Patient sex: M
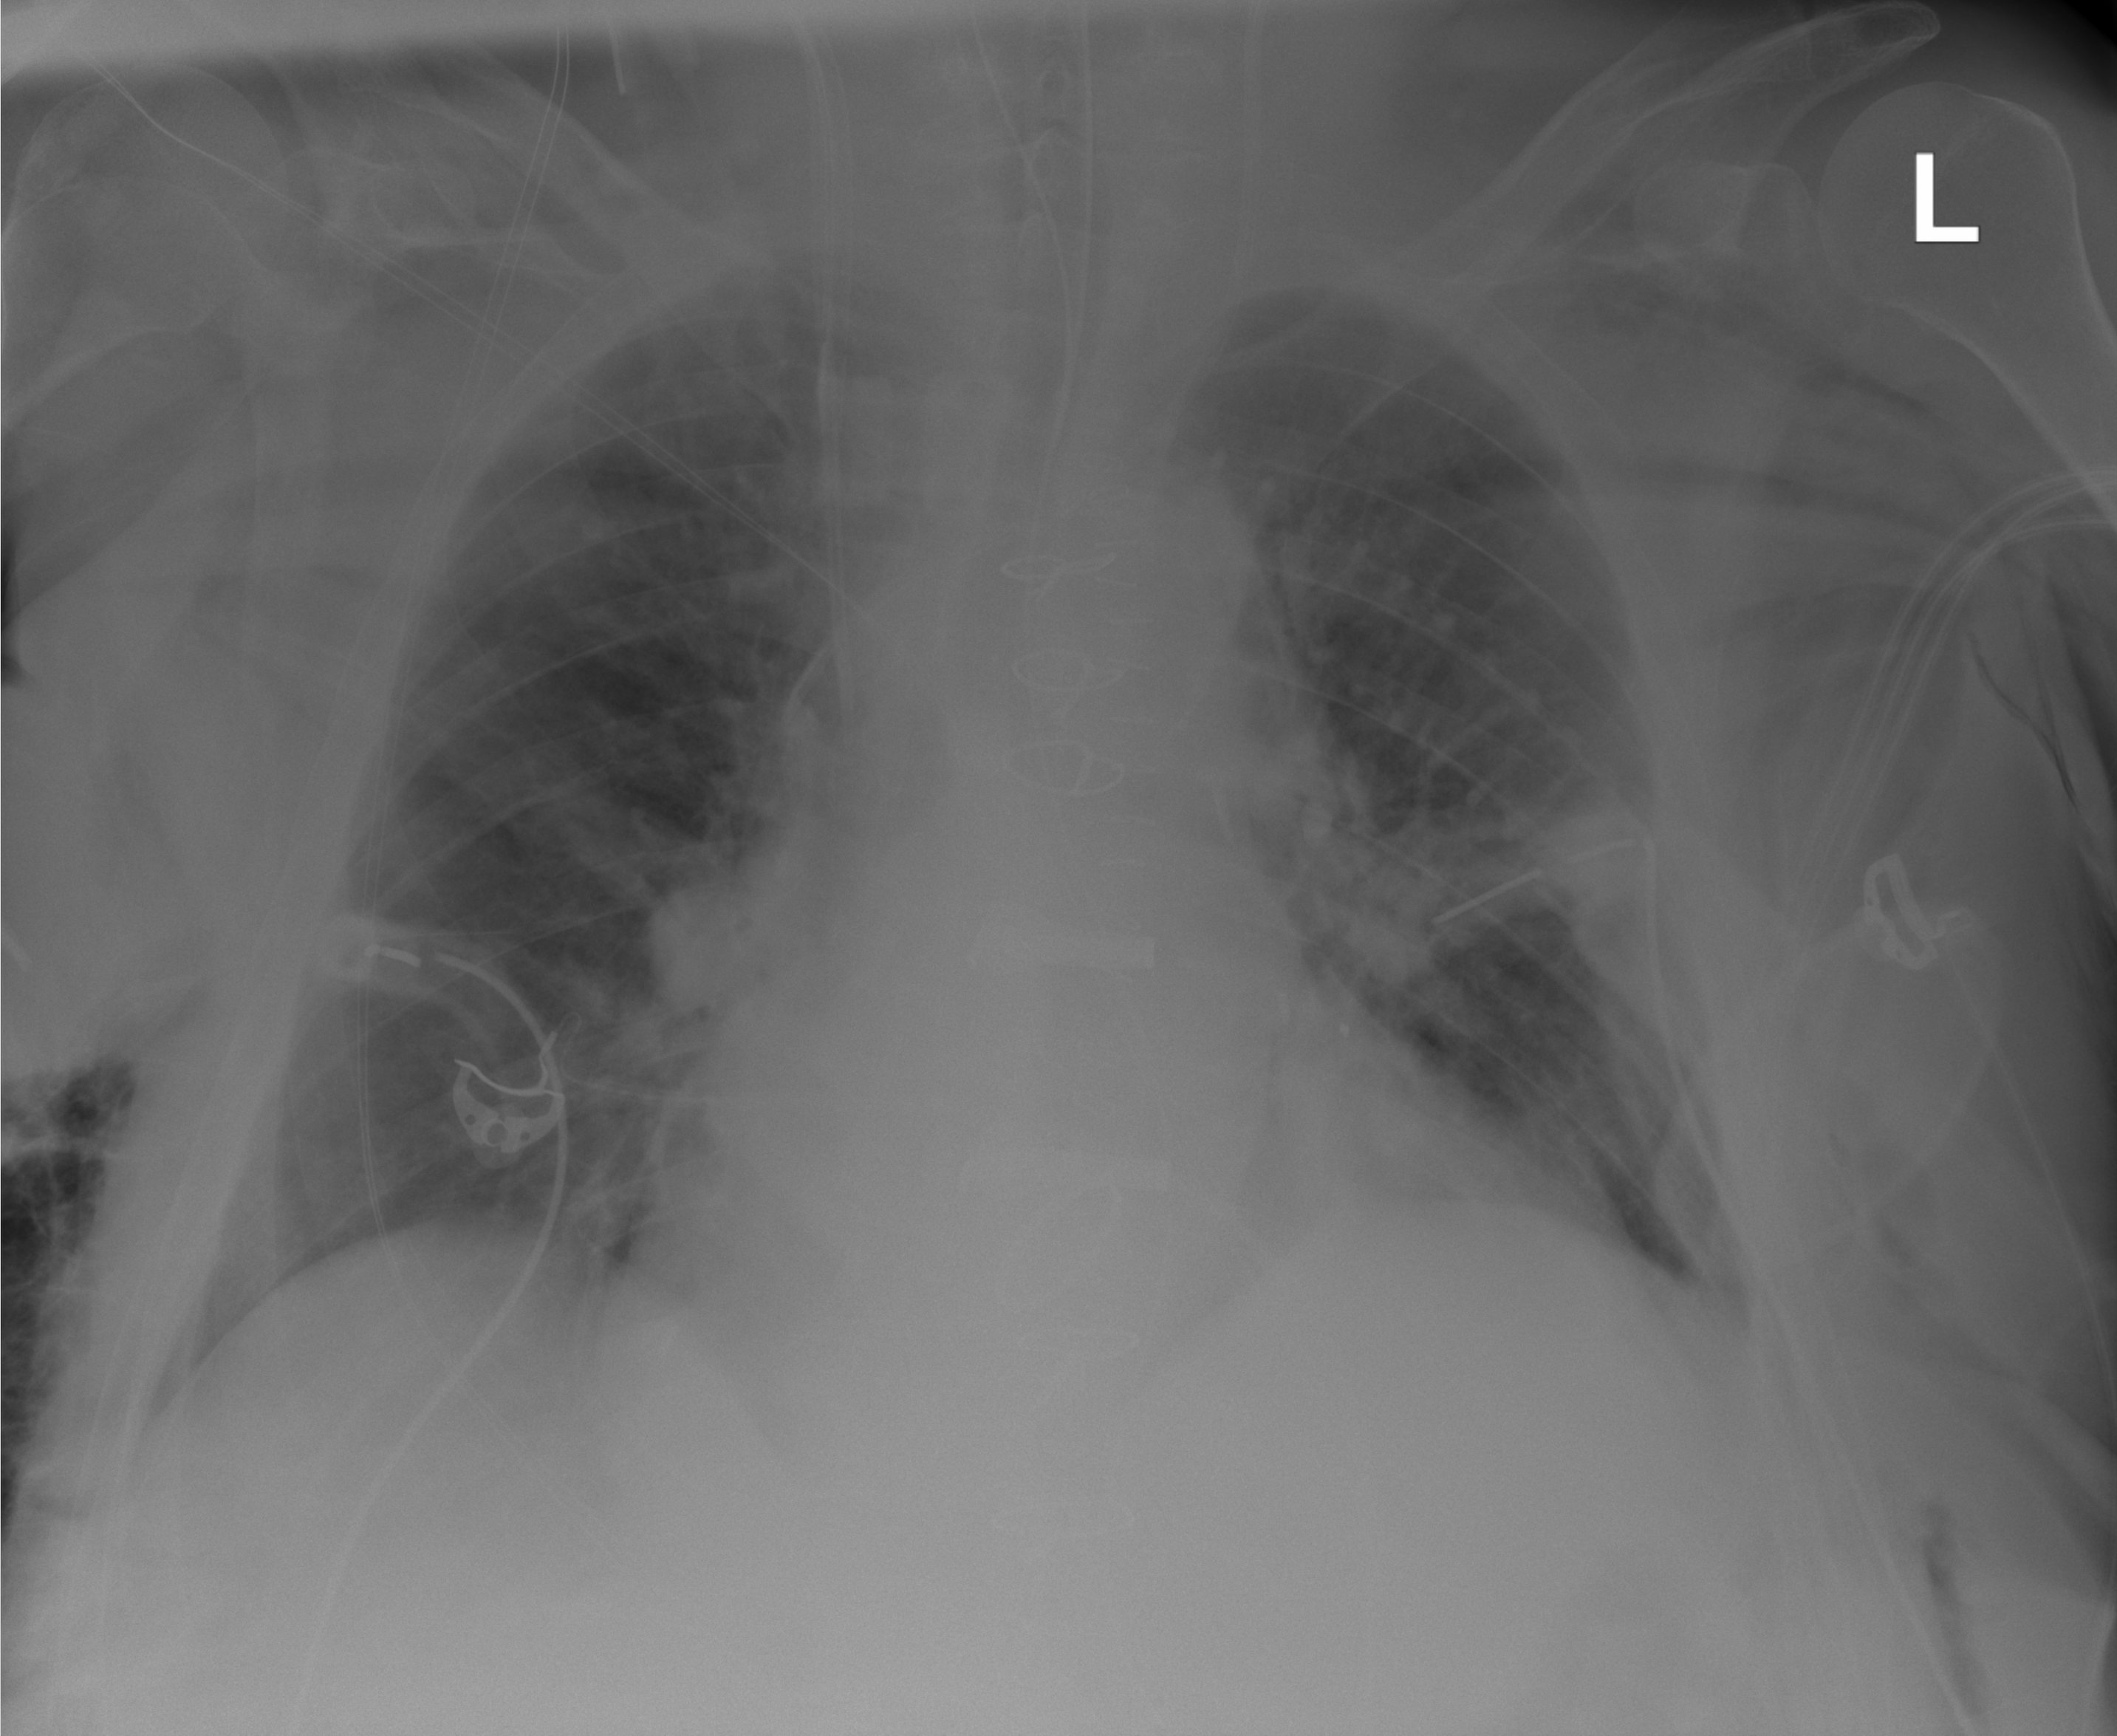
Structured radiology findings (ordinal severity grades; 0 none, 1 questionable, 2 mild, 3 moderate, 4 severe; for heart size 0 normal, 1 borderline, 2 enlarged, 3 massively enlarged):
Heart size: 2
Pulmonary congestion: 2
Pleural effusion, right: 0
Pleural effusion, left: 2
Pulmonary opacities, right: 0
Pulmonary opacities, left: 0
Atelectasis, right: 0
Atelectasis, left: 2